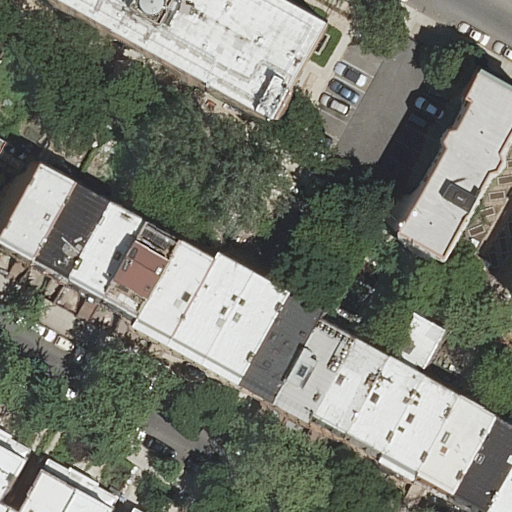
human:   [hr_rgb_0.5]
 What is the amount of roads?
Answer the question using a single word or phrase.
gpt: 2

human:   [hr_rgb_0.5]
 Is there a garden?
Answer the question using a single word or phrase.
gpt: yes

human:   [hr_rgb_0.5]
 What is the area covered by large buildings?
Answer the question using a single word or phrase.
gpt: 0m2

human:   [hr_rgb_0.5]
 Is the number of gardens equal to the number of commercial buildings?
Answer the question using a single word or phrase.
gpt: no

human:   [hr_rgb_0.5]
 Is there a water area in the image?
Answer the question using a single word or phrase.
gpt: no

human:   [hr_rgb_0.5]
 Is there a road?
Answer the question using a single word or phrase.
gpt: yes

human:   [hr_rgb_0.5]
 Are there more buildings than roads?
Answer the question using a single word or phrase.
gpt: yes

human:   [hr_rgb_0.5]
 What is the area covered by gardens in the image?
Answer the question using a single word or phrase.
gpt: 216m2

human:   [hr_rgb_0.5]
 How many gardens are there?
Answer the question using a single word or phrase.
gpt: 1

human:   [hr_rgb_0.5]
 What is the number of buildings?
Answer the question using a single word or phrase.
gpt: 22

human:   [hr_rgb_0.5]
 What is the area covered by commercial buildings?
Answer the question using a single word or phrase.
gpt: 0m2

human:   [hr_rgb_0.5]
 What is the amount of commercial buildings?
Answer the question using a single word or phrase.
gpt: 0

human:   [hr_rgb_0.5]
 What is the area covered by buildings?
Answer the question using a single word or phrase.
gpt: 2974m2

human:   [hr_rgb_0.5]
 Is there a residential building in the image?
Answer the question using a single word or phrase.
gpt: yes

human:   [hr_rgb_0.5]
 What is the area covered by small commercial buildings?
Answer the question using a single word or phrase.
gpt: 0m2

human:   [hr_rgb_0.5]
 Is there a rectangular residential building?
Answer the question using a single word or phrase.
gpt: yes

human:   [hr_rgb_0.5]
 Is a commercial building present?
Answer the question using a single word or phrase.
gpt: no

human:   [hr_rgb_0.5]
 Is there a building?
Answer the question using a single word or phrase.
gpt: yes

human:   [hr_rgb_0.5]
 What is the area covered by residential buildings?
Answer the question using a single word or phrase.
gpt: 2974m2

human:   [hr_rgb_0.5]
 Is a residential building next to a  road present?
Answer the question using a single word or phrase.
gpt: yes

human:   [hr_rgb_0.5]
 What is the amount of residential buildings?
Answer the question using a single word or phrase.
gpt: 22

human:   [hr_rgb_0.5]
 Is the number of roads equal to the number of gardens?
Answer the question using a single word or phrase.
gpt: no

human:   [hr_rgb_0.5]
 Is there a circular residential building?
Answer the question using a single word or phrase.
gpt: no

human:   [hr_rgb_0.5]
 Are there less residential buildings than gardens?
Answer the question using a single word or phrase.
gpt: no

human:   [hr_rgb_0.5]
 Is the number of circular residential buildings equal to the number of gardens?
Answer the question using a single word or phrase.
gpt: no

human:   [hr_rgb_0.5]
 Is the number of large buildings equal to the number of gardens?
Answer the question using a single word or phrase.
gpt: no

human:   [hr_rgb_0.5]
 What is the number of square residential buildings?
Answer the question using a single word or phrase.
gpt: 0

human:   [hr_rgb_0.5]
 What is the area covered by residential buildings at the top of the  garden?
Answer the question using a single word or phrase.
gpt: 158m2

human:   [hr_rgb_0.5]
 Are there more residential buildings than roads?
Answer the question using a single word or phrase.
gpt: yes

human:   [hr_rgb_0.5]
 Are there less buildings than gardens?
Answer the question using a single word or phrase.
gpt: no

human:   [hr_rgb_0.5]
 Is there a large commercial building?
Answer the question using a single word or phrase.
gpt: no

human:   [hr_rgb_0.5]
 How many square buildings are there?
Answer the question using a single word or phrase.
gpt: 0

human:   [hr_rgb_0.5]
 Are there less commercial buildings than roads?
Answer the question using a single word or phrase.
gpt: yes

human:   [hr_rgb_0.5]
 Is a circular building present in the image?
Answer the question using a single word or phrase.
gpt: no

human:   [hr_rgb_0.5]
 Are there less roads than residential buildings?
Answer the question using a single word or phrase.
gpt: yes

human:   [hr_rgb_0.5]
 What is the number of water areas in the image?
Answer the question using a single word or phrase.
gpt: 0

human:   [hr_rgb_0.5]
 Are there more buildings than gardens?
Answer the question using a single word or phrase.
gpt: yes

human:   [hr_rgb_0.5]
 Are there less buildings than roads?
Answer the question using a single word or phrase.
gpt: no

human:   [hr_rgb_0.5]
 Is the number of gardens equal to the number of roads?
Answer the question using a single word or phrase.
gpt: no

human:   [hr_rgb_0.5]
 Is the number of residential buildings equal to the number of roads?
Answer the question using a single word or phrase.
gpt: no

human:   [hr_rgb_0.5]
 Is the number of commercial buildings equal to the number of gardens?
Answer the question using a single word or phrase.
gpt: no

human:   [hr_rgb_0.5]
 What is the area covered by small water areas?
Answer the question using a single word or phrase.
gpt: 0m2

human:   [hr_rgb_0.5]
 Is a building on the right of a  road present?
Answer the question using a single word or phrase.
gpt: yes

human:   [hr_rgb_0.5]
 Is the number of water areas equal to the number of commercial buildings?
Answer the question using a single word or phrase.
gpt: yes

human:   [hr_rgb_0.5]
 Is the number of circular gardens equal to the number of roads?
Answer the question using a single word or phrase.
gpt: no

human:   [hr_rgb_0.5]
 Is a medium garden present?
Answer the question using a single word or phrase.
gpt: yes

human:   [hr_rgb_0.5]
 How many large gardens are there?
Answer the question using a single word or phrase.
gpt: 0

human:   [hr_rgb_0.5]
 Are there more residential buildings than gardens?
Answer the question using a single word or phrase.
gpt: yes

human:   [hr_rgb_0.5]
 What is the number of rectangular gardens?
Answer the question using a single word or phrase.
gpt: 1

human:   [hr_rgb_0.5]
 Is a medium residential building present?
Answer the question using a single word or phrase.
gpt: yes

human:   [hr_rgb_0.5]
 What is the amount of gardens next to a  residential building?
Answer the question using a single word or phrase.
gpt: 1

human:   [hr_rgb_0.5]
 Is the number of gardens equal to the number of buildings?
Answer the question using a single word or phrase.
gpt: no

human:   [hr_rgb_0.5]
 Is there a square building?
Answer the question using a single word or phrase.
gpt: no

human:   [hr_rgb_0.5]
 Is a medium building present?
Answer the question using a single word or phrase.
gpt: yes

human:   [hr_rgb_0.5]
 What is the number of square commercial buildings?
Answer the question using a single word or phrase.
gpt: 0

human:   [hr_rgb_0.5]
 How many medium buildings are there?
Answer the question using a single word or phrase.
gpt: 16

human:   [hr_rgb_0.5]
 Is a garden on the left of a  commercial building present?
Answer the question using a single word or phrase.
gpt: no

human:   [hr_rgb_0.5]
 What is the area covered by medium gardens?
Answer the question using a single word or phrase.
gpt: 216m2

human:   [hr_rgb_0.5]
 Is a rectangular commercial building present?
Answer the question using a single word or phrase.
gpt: no

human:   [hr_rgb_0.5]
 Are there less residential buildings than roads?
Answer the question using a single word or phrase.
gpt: no

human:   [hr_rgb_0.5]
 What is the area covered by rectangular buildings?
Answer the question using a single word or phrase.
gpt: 1920m2

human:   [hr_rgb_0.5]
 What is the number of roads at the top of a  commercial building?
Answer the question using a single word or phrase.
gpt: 0

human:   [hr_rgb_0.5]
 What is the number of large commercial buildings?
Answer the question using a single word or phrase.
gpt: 0

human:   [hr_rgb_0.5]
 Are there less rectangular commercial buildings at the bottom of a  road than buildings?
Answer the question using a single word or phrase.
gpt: yes